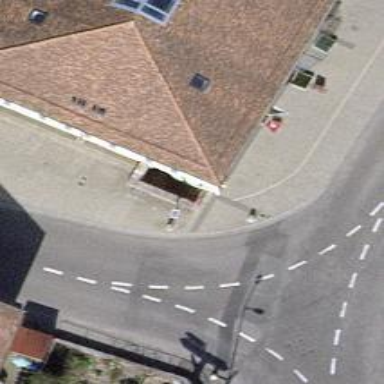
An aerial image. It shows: Post office.